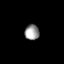
Tissue: lung
Cell type: Myeloid cells
Senescence score: 0.5833
Nuclear area (px): 217
Mean DAPI intensity: 153.318